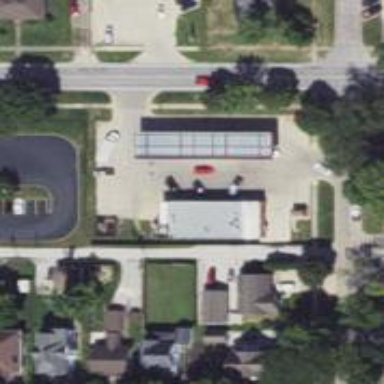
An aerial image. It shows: Convenience shop.